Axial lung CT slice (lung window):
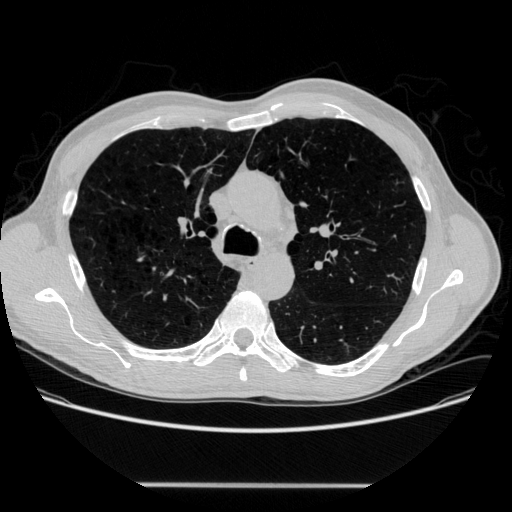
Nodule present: no